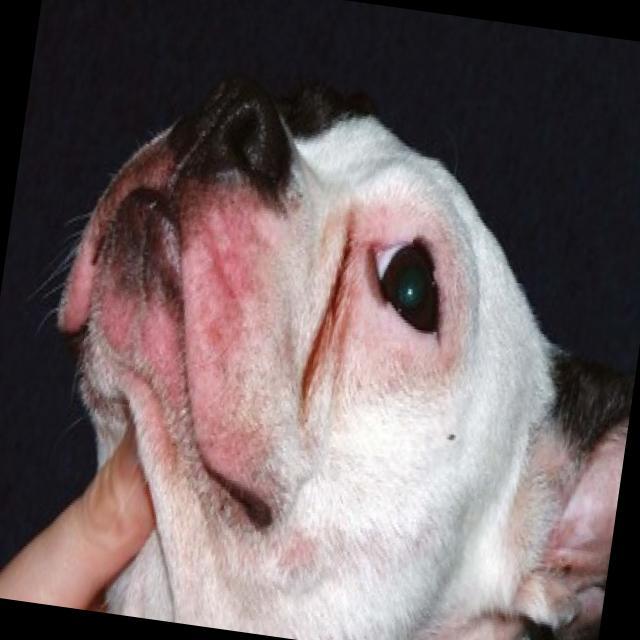
Canine hypersensitivity reaction — allergic skin response with urticaria, erythema, pruritus, and angioedema. May be food, environmental, or flea allergy related.